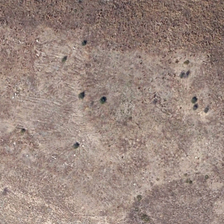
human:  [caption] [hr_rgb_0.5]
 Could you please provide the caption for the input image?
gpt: it is a large piece of bareland .

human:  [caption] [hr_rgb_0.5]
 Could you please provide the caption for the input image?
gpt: it is a large piece of bareland .

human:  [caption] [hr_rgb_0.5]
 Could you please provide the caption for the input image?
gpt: it is a large piece of bareland .

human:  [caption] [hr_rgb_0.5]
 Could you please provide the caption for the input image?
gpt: it is a large piece of bareland .

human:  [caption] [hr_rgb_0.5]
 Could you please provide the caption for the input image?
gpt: it is a large piece of bareland .